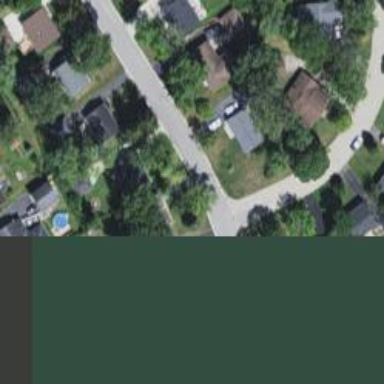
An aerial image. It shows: Residential road.